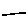
Label: line